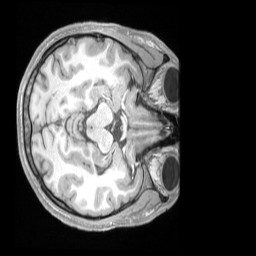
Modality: T1w
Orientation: axial
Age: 19
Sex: male
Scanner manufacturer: siemens
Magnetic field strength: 3 T
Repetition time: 2.53 s
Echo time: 0.00164 s